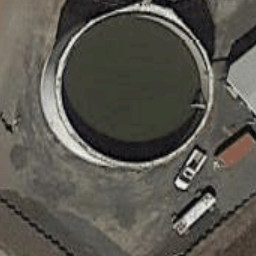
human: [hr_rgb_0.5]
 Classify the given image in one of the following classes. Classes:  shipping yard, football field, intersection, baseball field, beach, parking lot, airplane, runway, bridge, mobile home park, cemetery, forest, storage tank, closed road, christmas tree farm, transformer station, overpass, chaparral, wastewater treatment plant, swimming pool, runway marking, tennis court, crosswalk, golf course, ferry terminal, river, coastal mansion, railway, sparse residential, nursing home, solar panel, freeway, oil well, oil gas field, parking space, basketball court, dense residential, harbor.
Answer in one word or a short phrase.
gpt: wastewater treatment plant